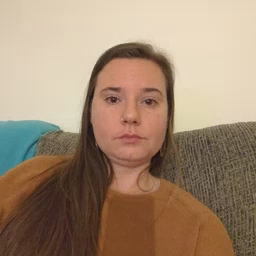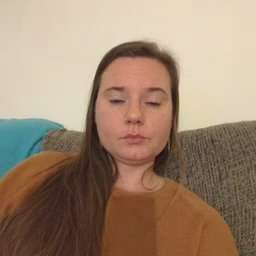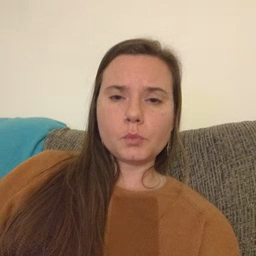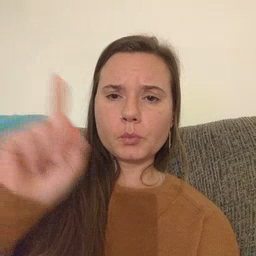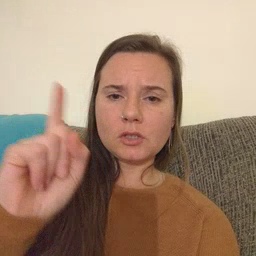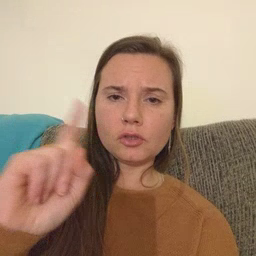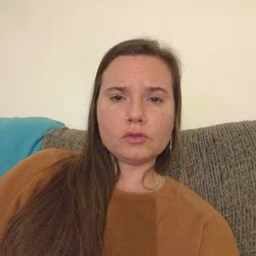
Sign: where